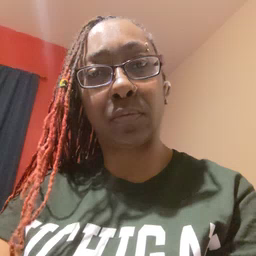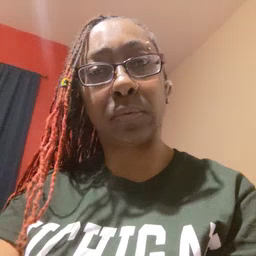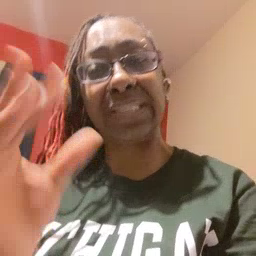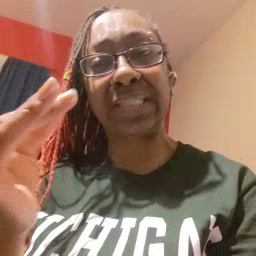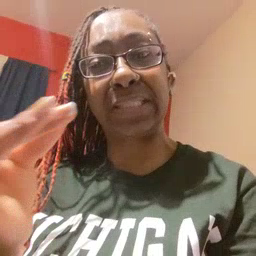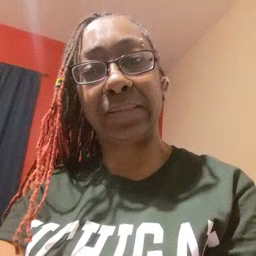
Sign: sticky